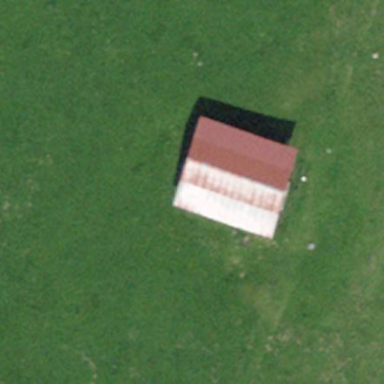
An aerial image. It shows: Farm auxiliary building.